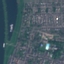
Land use / land cover class: Residential